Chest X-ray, PA view. Patient: 66 years old, sex M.
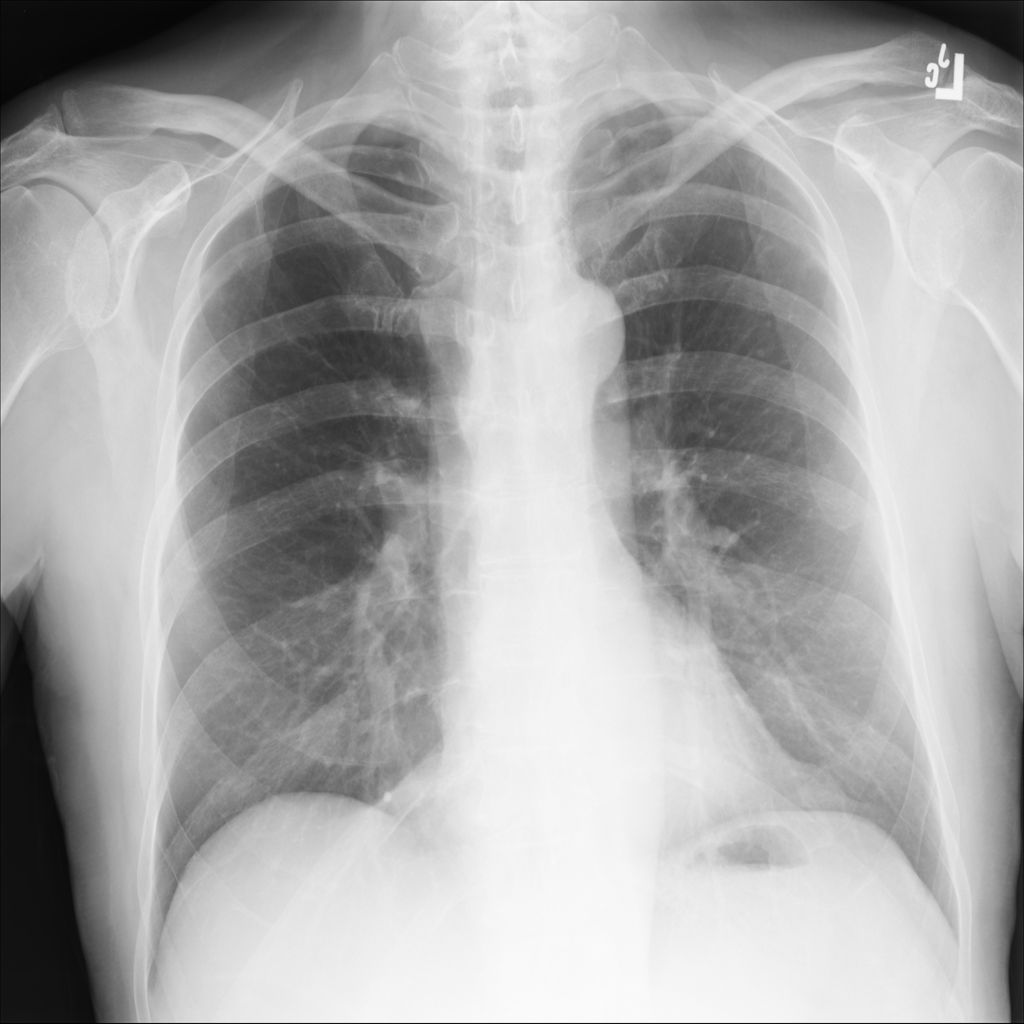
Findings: No Finding